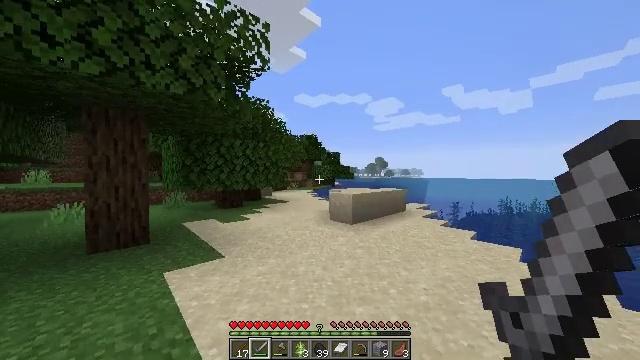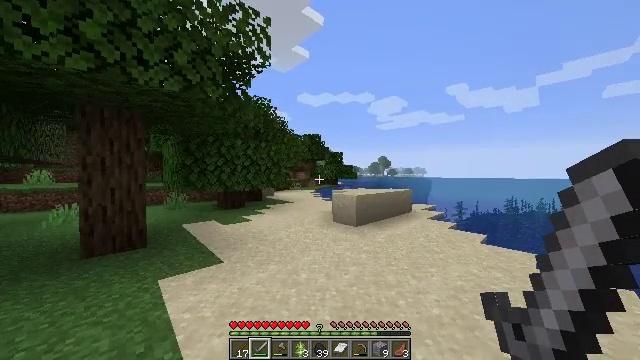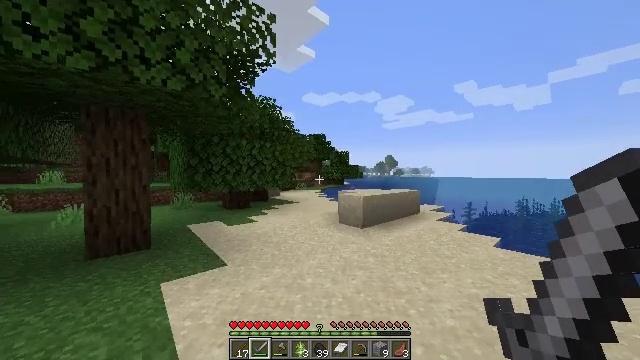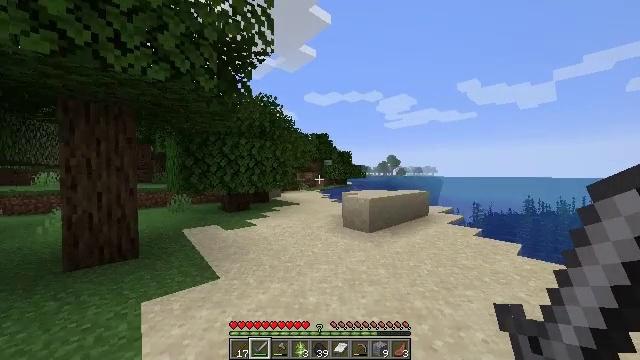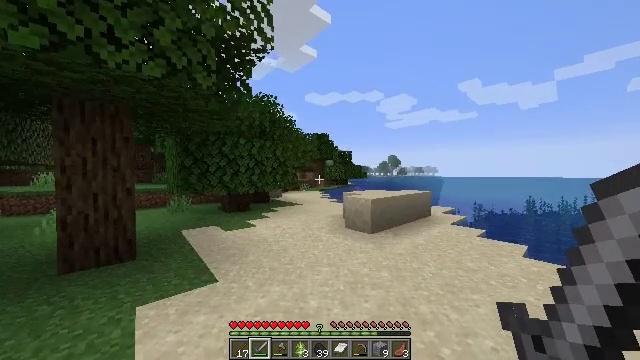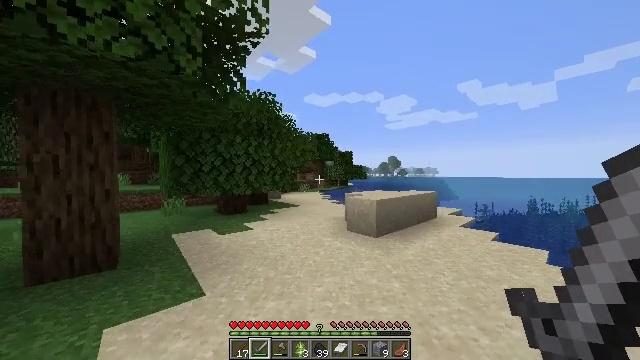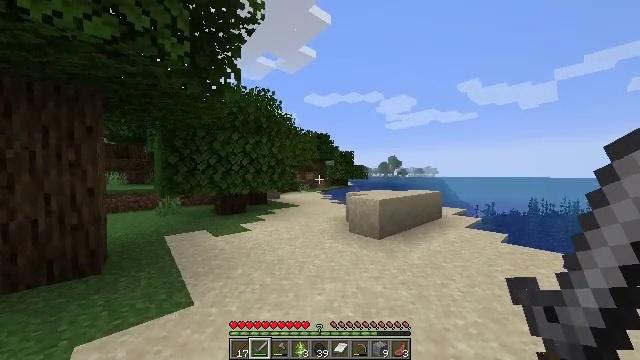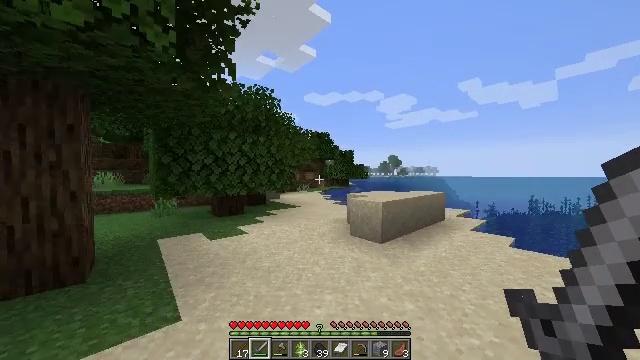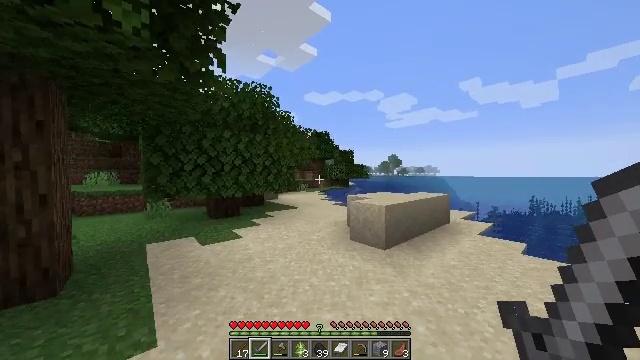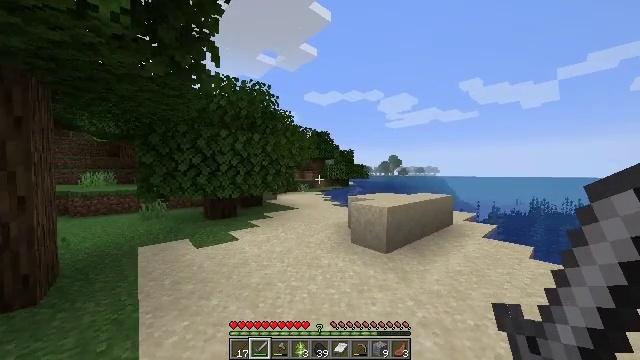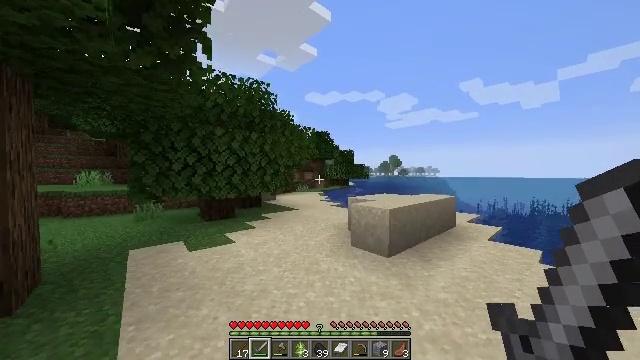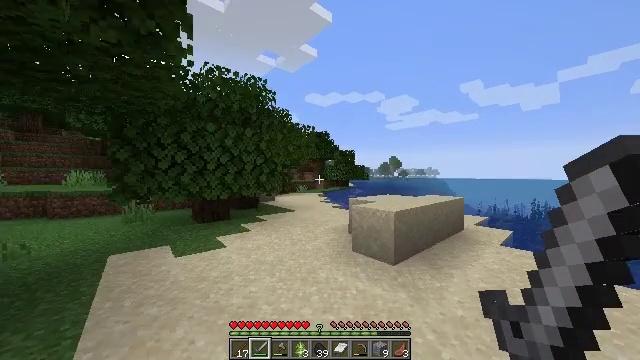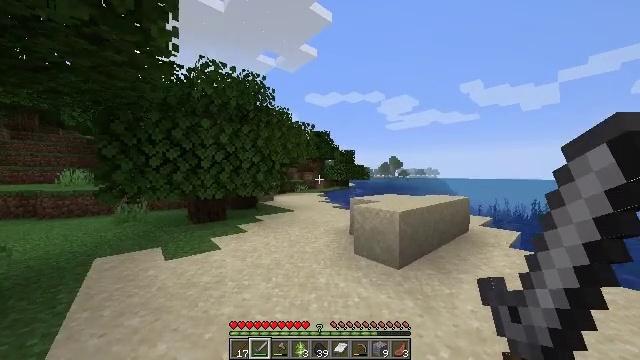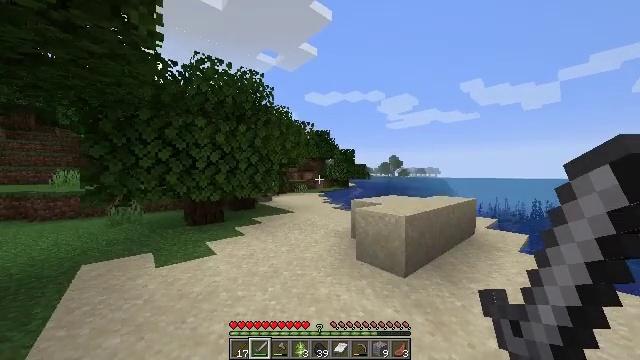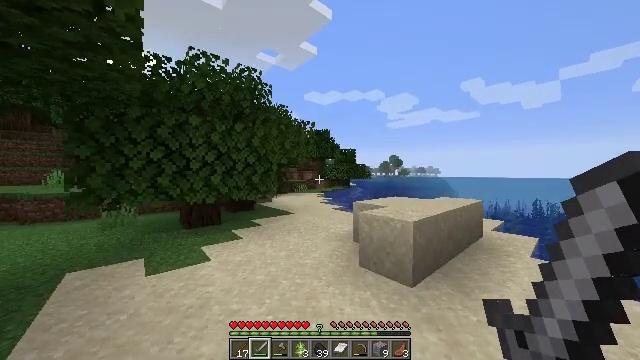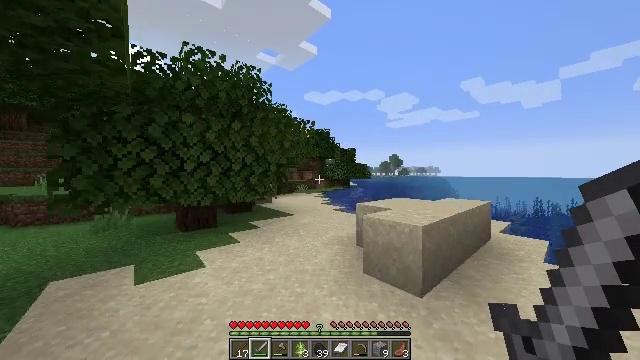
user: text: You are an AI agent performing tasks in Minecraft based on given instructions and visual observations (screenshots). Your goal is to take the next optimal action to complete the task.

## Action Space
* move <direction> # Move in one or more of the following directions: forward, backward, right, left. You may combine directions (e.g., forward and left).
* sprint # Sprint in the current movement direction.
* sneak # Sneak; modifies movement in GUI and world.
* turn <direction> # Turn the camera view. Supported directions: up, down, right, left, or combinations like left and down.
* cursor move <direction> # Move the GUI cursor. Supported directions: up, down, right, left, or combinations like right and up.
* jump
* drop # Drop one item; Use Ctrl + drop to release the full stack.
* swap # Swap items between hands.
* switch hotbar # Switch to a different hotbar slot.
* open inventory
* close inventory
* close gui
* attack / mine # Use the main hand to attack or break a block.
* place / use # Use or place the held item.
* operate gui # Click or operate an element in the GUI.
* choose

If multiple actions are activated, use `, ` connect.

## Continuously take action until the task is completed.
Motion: motion action
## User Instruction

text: Mine the iron ore underground.
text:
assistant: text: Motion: move forward, sprint
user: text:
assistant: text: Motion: move forward, sprint, turn left
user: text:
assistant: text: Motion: move forward, sprint
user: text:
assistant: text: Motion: move forward, sprint
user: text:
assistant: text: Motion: move forward, sprint
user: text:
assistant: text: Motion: move forward, sprint
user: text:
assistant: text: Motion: move forward, sprint
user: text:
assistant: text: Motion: move forward, sprint
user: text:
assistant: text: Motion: move forward, sprint
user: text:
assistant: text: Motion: move forward, sprint
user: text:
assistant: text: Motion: move forward, sprint
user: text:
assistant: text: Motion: move forward, sprint
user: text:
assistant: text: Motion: move forward, sprint
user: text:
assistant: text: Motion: move forward, sprint
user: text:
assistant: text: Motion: move forward, sprint
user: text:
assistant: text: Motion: move forward, sprint
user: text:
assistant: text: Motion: move forward, sprint
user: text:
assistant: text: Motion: move forward, sprint
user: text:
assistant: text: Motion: move forward, sprint
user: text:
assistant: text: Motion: move forward, sprint
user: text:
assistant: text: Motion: move forward, sprint
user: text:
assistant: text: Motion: move forward, sprint
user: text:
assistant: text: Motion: move forward, sprint
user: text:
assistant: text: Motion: move forward, sprint
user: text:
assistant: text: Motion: move forward, sprint
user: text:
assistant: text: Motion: move forward, sprint
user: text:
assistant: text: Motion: move forward, sprint
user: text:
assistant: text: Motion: move forward, sprint
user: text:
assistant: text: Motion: move forward, sprint
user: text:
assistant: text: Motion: move forward, sprint